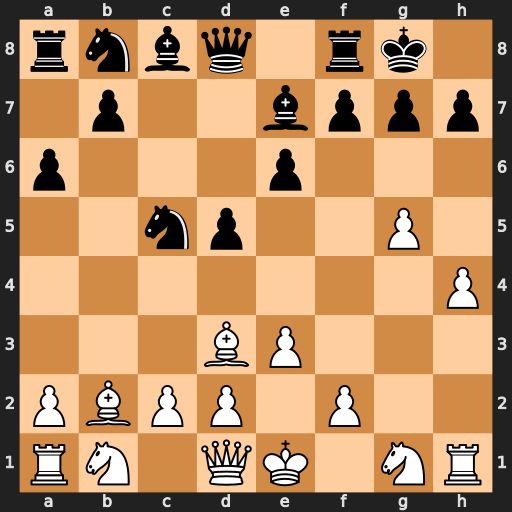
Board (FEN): rnbq1rk1/1p2bppp/p3p3/2np2P1/7P/3BP3/PBPP1P2/RN1QK1NR
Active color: w
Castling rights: KQ
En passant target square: -
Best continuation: Bxh7+ Kxh7 Qh5+ Kg8 Bxg7 Kxg7 Qh6+